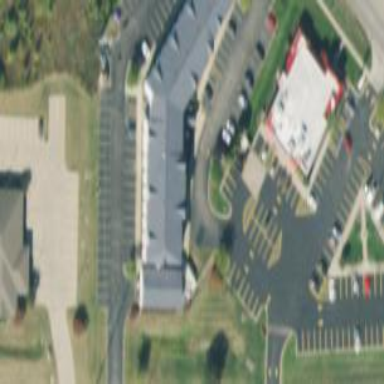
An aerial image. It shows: Hotel building.